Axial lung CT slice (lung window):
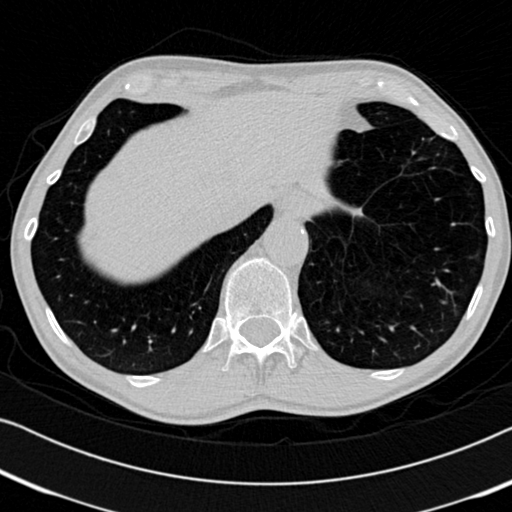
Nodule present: no